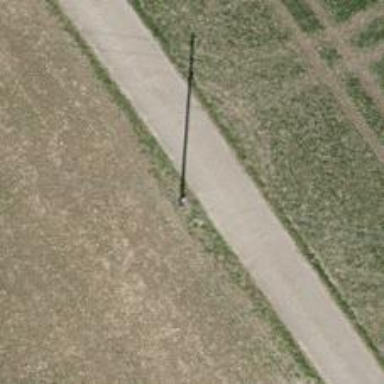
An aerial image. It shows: Power pole.